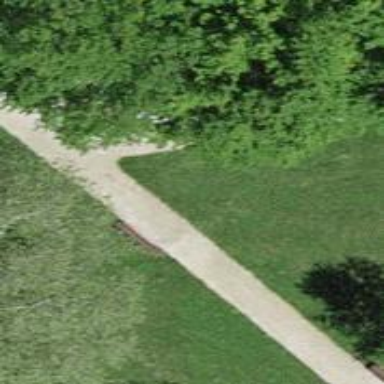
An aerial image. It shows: Brown bench in the vicinity.